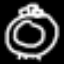
Label: clock